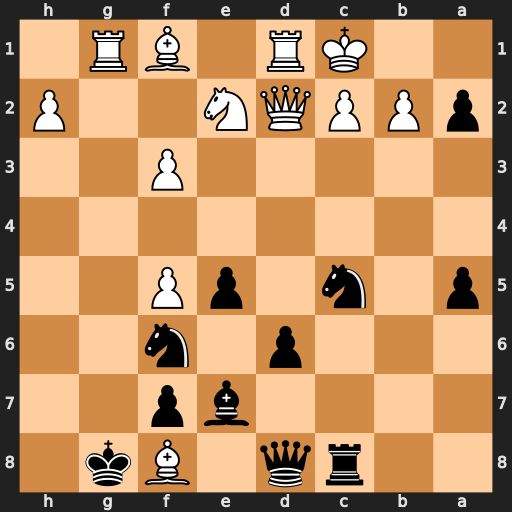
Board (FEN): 2rq1Bk1/4bp2/3p1n2/p1n1pP2/8/5P2/pPPQN2P/2KR1BR1
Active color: b
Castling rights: -
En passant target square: -
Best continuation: Kxf8 Qh6+ Ke8 Qh8+ Bf8